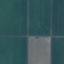
Land use / land cover class: AnnualCrop